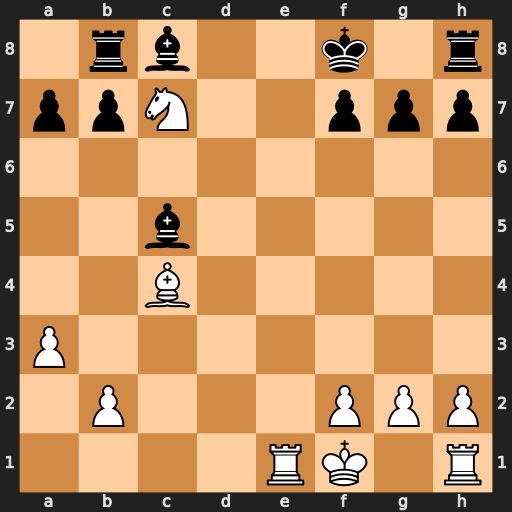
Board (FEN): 1rb2k1r/ppN2ppp/8/2b5/2B5/P7/1P3PPP/4RK1R
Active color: w
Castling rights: -
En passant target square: -
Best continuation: Re8#